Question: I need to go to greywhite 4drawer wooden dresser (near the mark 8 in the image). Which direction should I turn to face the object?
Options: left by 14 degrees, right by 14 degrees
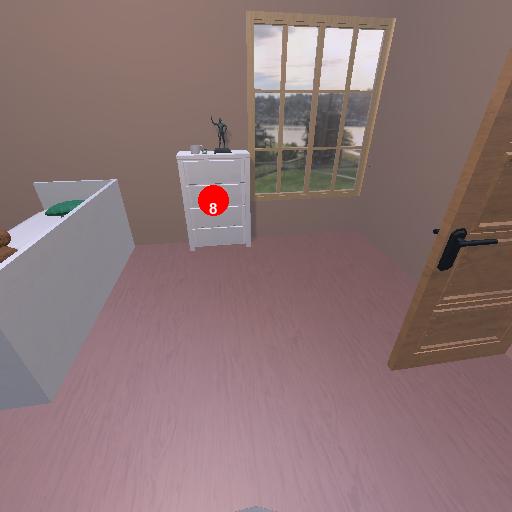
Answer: left by 14 degrees